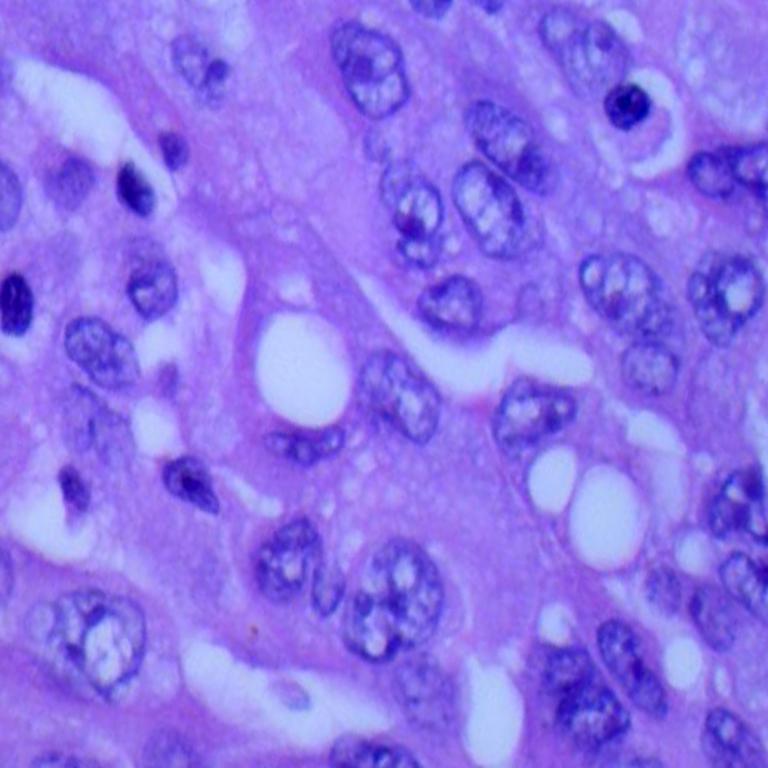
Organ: lung
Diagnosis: adenocarcinomas